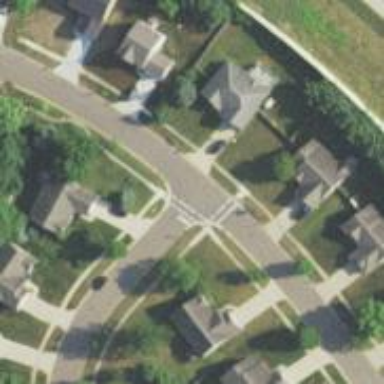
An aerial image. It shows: Marked crossing on footway.